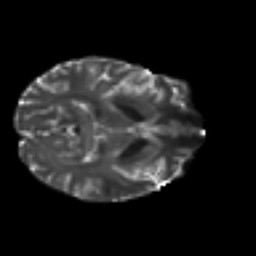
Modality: T2w
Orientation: axial
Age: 25
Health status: ill
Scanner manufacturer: philips
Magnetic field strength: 3 T
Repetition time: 9 s
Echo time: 0.127 s